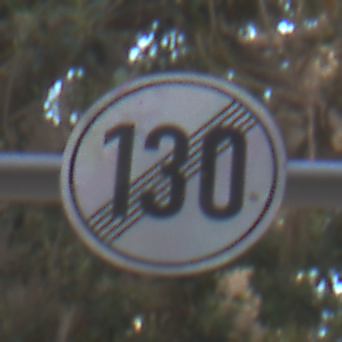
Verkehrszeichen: EndeGeschwindigkeit130
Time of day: MorningAfternoon
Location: Outdoor (Suburban)
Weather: PartlyCloudy
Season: NotSpecified
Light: Natural